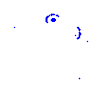
Particle: pion